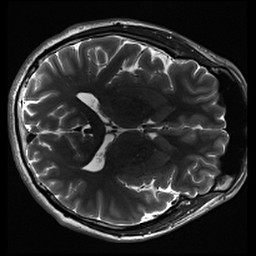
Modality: inplaneT2
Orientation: axial